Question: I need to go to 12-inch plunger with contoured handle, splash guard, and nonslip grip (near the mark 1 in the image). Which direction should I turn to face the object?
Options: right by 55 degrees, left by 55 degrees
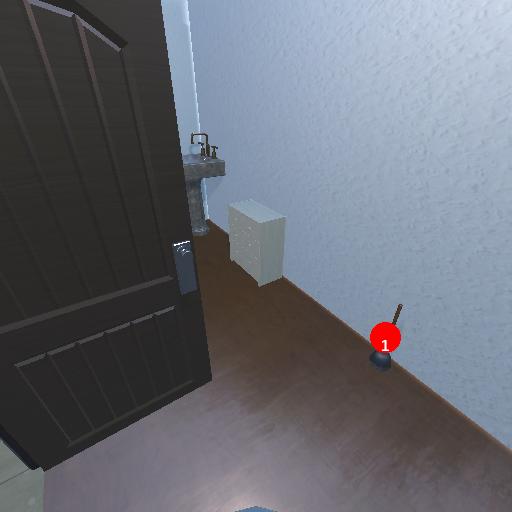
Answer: right by 55 degrees